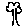
Label: tree